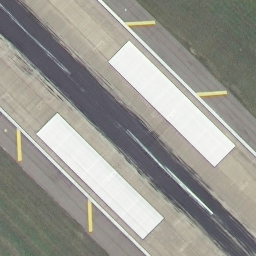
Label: runway